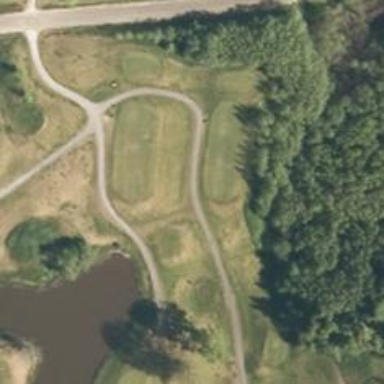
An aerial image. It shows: Pathway for golfing.